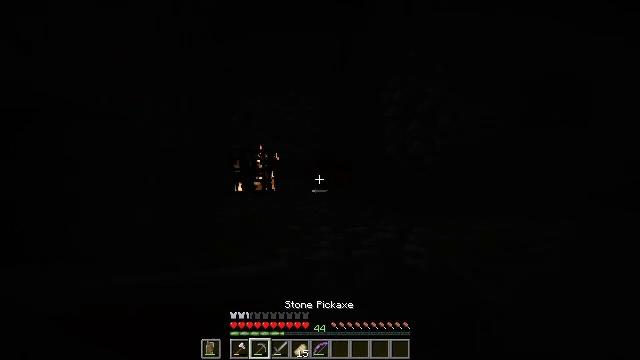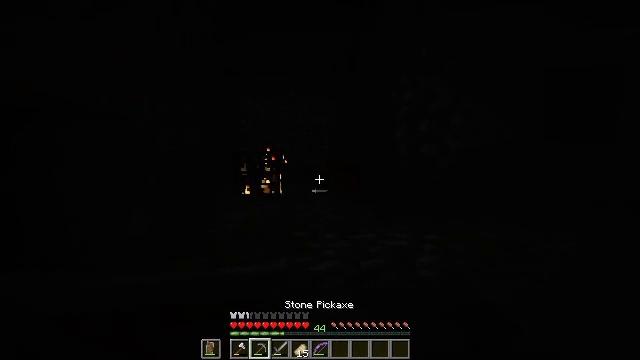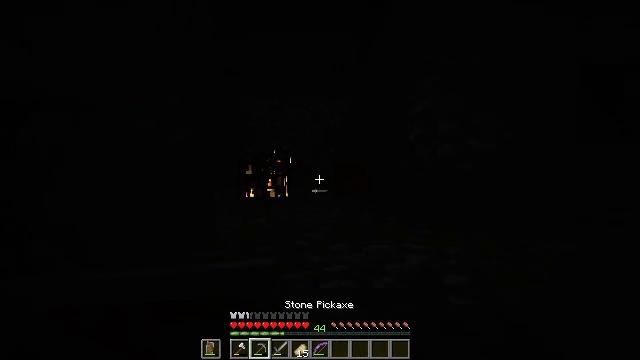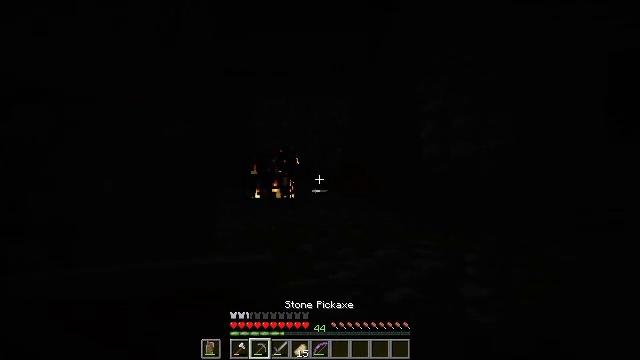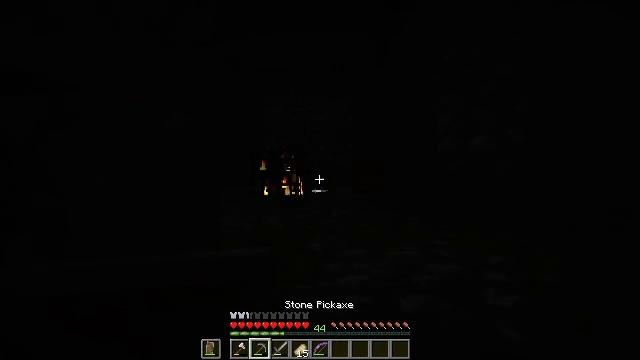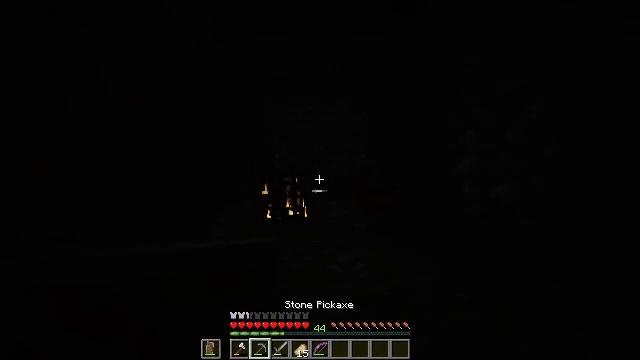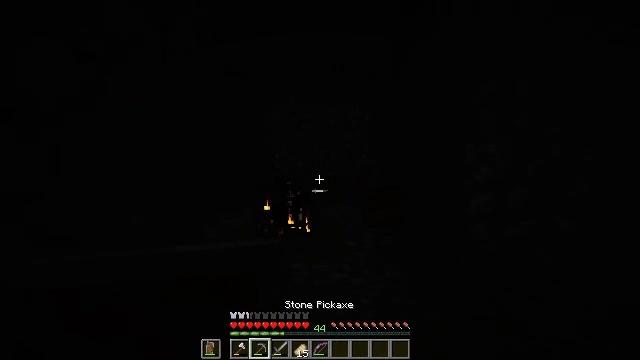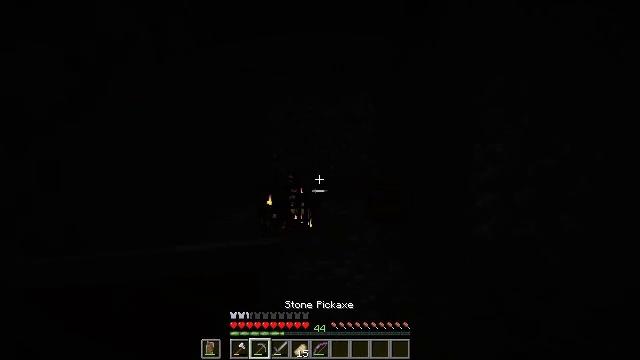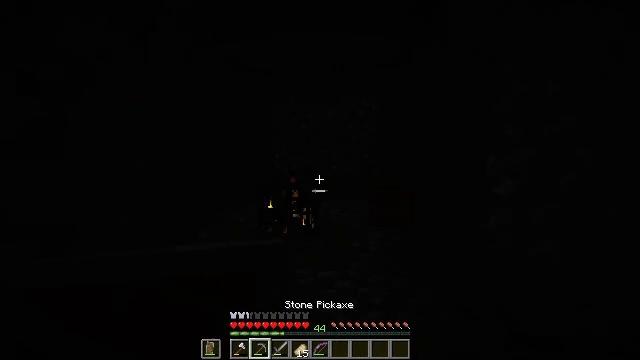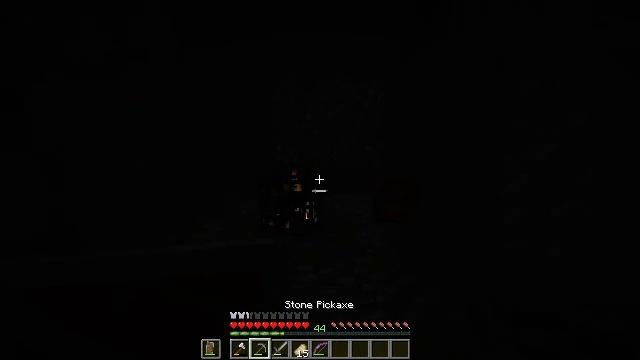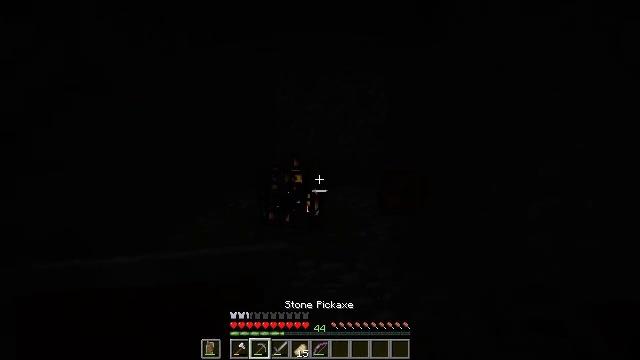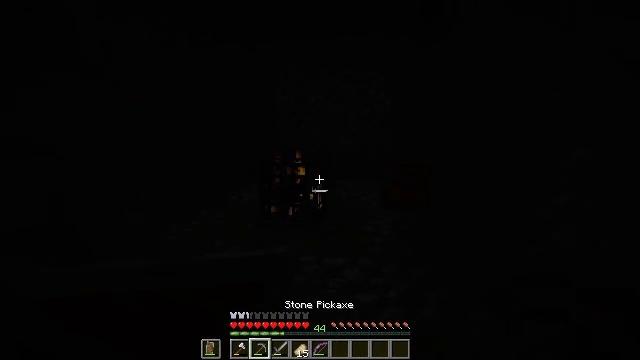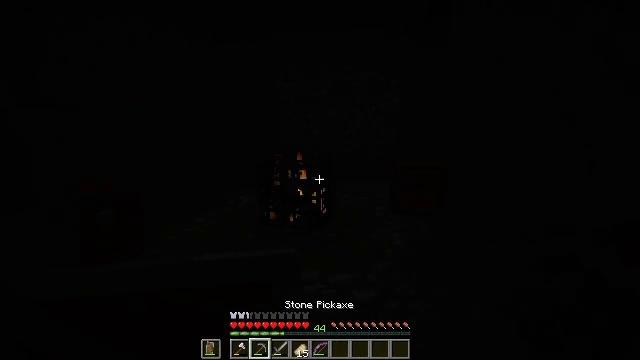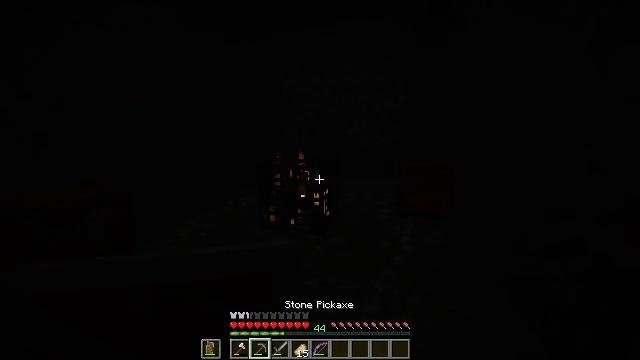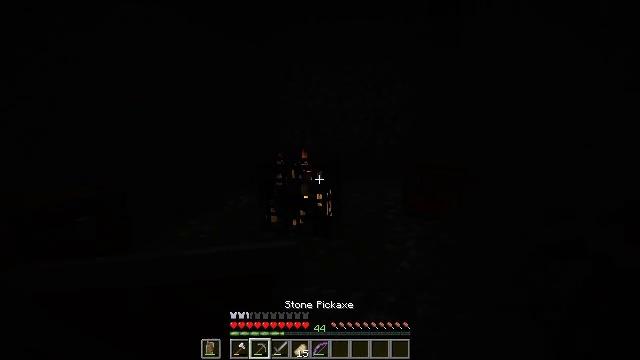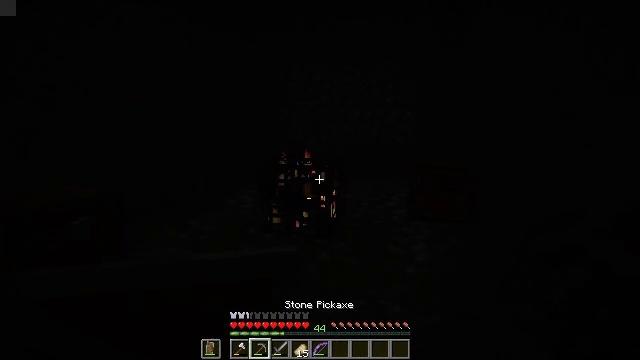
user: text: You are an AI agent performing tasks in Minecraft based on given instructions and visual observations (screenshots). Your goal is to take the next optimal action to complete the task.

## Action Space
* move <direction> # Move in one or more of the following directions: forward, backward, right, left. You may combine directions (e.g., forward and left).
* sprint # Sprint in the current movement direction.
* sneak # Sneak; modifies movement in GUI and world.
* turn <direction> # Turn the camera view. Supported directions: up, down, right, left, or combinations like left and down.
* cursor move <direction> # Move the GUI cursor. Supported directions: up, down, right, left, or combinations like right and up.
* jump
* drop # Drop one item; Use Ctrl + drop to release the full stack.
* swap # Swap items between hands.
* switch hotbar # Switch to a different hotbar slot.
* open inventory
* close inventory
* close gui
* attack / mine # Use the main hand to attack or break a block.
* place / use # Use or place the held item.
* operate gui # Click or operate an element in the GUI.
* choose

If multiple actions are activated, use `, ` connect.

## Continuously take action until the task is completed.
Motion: motion action
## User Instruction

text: Mine the spawner block.
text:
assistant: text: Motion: move forward, turn left
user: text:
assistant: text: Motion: move forward, turn left
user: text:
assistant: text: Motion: move forward, turn left
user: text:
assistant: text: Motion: move forward, turn left, jump
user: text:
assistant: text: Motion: move forward, turn left, jump
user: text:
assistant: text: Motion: move forward, turn down, jump
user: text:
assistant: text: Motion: move forward, turn down, jump
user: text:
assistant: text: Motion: move forward, turn down
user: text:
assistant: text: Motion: move forward, turn down
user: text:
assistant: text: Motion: move forward, turn down
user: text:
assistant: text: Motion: move forward, turn down
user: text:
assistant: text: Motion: move forward
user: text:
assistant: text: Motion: move forward
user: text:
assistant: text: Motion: move forward
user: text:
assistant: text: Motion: move forward
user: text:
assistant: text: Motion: move forward
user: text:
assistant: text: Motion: move forward
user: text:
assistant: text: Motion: move forward, turn left and down
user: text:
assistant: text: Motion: move forward, turn down
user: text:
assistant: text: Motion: move forward, turn down, attack / mine
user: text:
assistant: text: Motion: move forward, turn down, attack / mine
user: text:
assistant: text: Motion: move forward, turn down, attack / mine
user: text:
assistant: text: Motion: turn down, attack / mine
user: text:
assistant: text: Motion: attack / mine
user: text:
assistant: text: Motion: attack / mine
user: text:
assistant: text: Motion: attack / mine
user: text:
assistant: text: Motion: attack / mine
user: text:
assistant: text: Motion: attack / mine
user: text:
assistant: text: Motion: attack / mine
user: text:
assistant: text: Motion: attack / mine